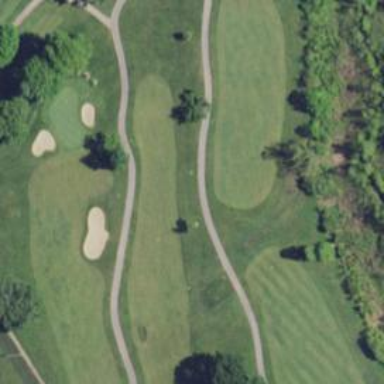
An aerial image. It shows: View of golf hole.